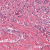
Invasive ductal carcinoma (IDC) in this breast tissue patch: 0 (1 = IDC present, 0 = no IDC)